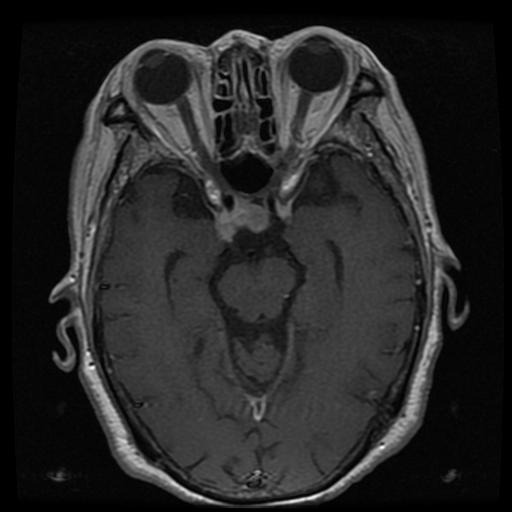
Label: pituitary